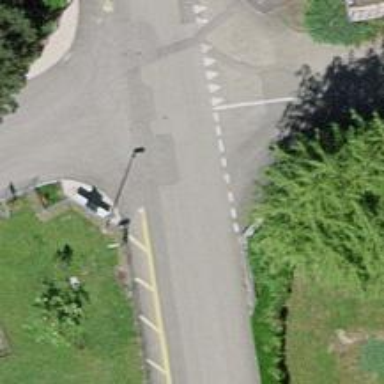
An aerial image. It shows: Bus stop with stop position for public transport.